Question: I am stuck in a very obvious method of 'NSURL' class 'URLWithString' I am passing a 'string' and while creating 'URL' it returns 'nil', my 'string' is perfect. When ever I uses same string in browser then it is working fine. I am using following method to convert 'NSString' to 'NSURL':
'''
NSURL *url = [NSURL URLWithString:urlString];
//urlString is my perfect string
'''
I have also tried to encode my string first by using following
'''
NSURL *url = [NSURL URLWithString:[urlString stringByAddingPercentEscapesUsingEncoding:NSUTF8StringEncoding]];
// using this line my output string when I log url is "url%10%10%10%10%10%10..."
'''
'%10 becomes the suffix of my url with around 100+ repetition'.
If any one has idea what '%10' is or what can be done to overcome this problem.
here is my 'urlString':

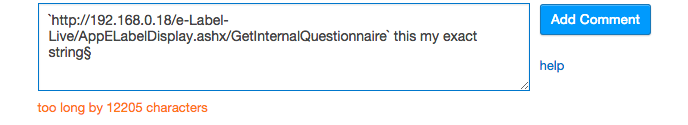
Answer: yes what was wrong in my string were many unidentified characters due to copying from internet site, if anyone of the reader facing this issue can copy and paste your string as see the count. And confirm.
Thanks